Question: I have a list view with 2 radio button items. When inflated it from a layout, it is happening to be scrollable even if there is a lot of space as shown below.
As shown in screenshot, I have 2 radio buttons.
1. Distance
2. Rating
But the "rating" radio button is not visible and I have to scroll to see it. Why is this happening. I tried to setting the layout height to wrap content, fill parent and match parent. But that didn't solve the problem. Any idea why is this happening?
here i am referencing the list view :
'''
ListView radio_list = (ListView) view.findViewById(R.id.RadioList);
radio_list.setAdapter(new ArrayAdapter<String>(this,
android.R.layout.simple_list_item_single_choice,
radio_list_items));
radio_list.setItemsCanFocus(true);
radio_list.setChoiceMode(ListView.CHOICE_MODE_SINGLE);
'''
my xml:
'''
<LinearLayout
android:layout_width="match_parent"
android:layout_height="match_parent"
android:orientation="vertical" >
<LinearLayout
android:layout_width="match_parent"
android:layout_height="match_parent" >
<TextView
android:layout_width="match_parent"
android:layout_height="wrap_content"
android:background="#ffffff"
android:paddingLeft="10dp"
android:text="SEARCH"
android:textColor="#FF3300"
android:textSize="20dp" >
</TextView>
</LinearLayout>
<RelativeLayout
android:id="@+id/searchTextLayout"
android:layout_width="match_parent"
android:layout_height="50dip"
android:layout_alignParentLeft="true"
android:layout_alignParentTop="true"
android:layout_marginBottom="20dip"
android:layout_marginLeft="20dip"
android:layout_marginRight="20dip"
android:layout_marginTop="20dip"
android:orientation="horizontal" >
<ImageButton
android:id="@+id/searchTextButton"
android:layout_width="wrap_content"
android:layout_height="match_parent"
android:layout_alignParentLeft="true"
android:background="#685E5C"
android:contentDescription="Sample"
android:scaleType="fitCenter"
android:src="@drawable/abs__ic_search" />
<EditText
android:id="@+id/searchText"
android:layout_width="match_parent"
android:layout_height="match_parent"
android:layout_toRightOf="@id/searchTextButton"
android:background="@drawable/background_black_border_full"
android:padding="8dp"
android:textColor="@android:color/white" />
</RelativeLayout>
<LinearLayout
android:layout_width="match_parent"
android:layout_height="match_parent" >
<TextView
android:layout_width="match_parent"
android:layout_height="wrap_content"
android:background="#ffffff"
android:paddingLeft="10dp"
android:text="SORT BY"
android:textColor="#FF3300"
android:textSize="20dp" >
</TextView>
</LinearLayout>
<LinearLayout
android:layout_width="match_parent"
android:layout_height="wrap_content" >
<ListView
android:id="@+id/RadioList"
android:layout_width="fill_parent"
android:layout_height="fill_parent"
/>
</LinearLayout>
</LinearLayout>
'''
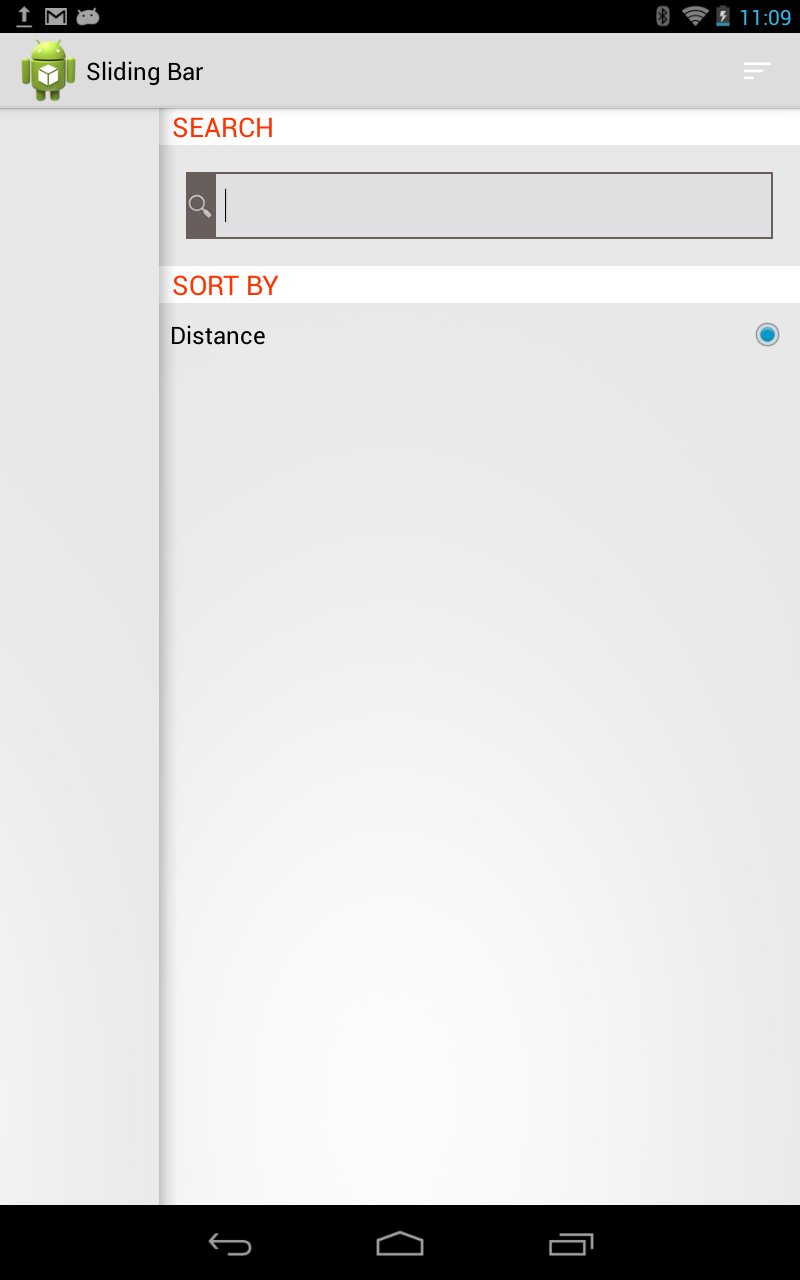
Answer: Your layout xml file is weird,
first of all you should simplify it :
there is no point of having one single element in a LinearLayout => it means the corresponding linear layout is useless.
second point : if there is 2 child in a linear layout, and the first one has a height of "match_parent" without any layout_weight set, the second one will be pushed out because there isn't any space left. ( its probably your problem here)
third point : your are using a relative layout as a linearlayout, proof is the android:orientation parameter you try to use on it. it is useless. position of relative layout childs are given by relative positioning between them. in your case you can use a LinearLayout with orientation horizontal instead of the RelativeLayout
best advise to help you : simplify your layout xml.
<URL>